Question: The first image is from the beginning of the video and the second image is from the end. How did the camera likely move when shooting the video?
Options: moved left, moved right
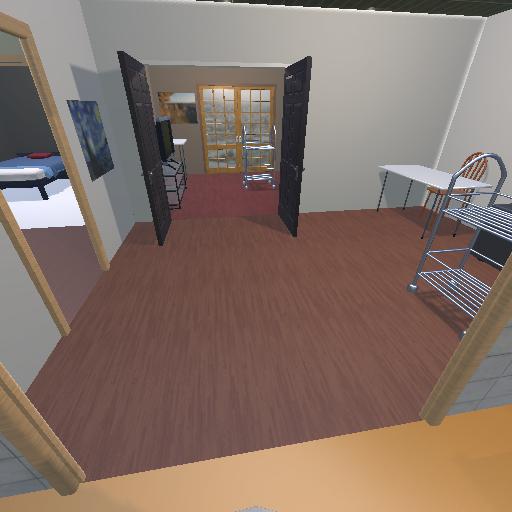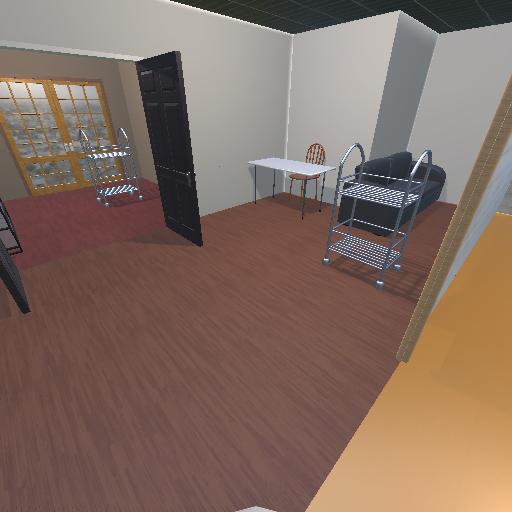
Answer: moved left